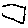
Label: square